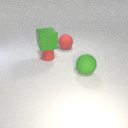
small red rubber cylinder below large green rubber cube